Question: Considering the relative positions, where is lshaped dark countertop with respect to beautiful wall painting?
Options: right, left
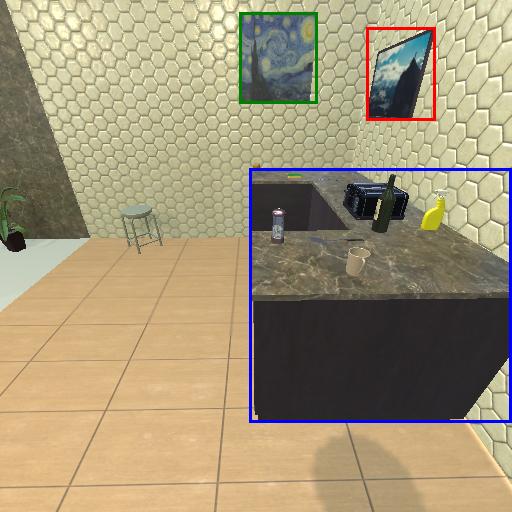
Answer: right